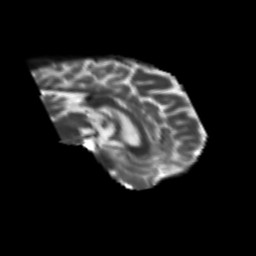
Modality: T2w
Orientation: sagittal
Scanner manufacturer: siemens
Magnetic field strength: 3 T
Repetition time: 6.8 s
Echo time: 0.093 s